Field crop: maize
Growth stage: 1
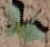
Species: datura